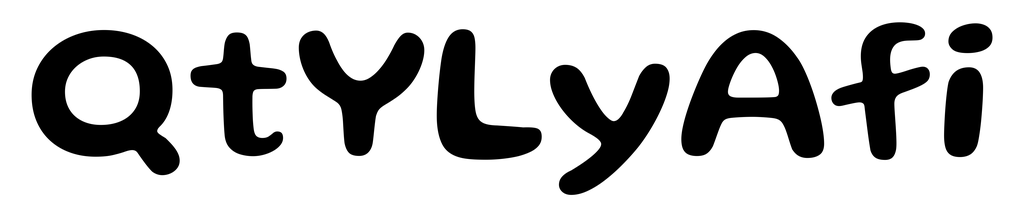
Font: Gluten_Medium